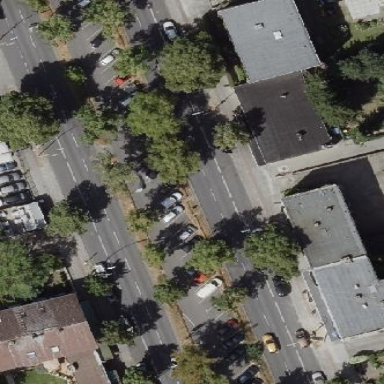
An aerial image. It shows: Parking lane for vehicles.